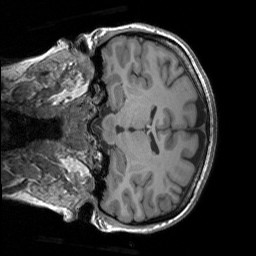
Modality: T1w
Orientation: coronal
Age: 22
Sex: female
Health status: healthy
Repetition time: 1.9 s
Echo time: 0.00252 s